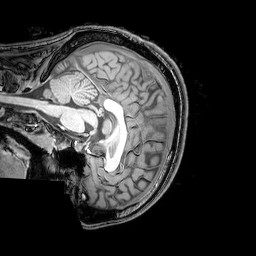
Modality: T1w
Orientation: sagittal
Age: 24
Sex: male
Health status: healthy
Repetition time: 0.081 s
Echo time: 0.037 s